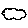
Label: cloud